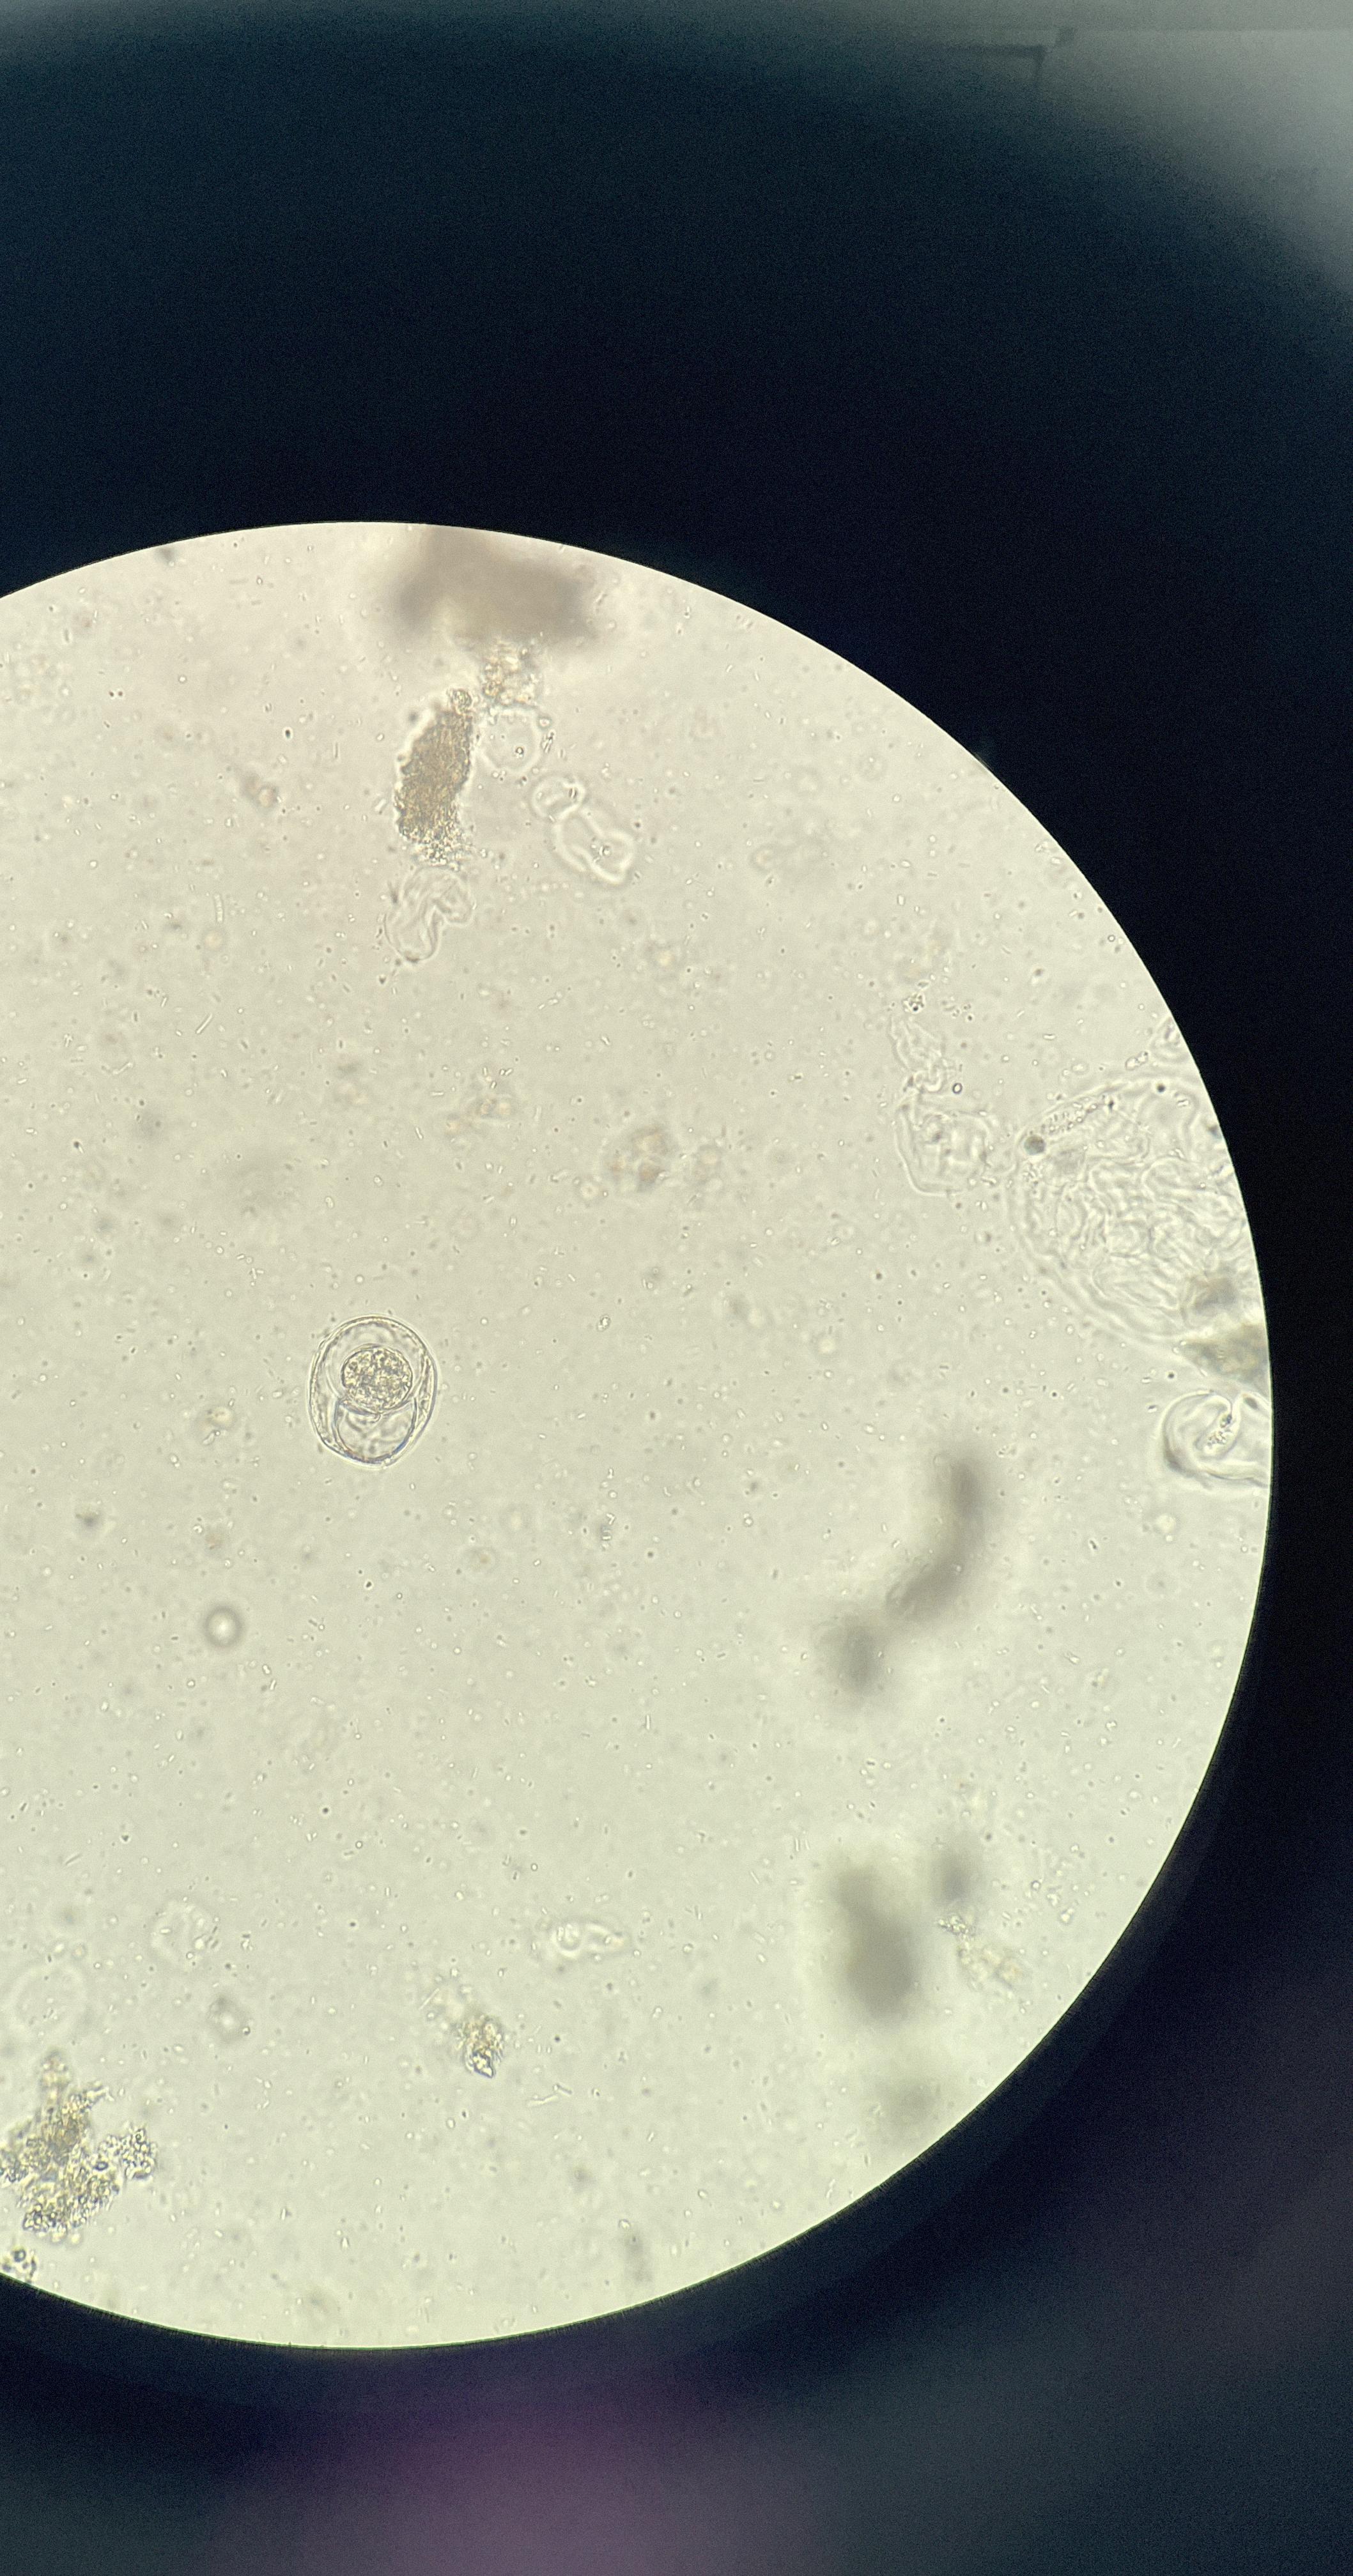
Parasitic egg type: Hymenolepis nana